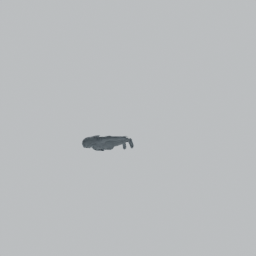
Label: people